Question: I wrote a very simple plugin to add custom fields to media library but in the database wp_postmeta table shows that there is no meta data for my pdf. I am supposed to get serialized meta data in the meta_value column. Is my plugin incorrect below?
The plugin achieves adding the custom fields but not saving to the database.

'''
meta_id post_id meta_value
552 356 a:0:{}
551 356
'''
# Plugin Code
'''
<?php
/*
Plugin Name: Media Library Fields
Plugin URI: http://mhmintranet
Description: The plugin adds additional fields to the media library
Version: 1.0
Author: me
Author URI: Metropolitan State Hospital http://mhmintranet
License: GPL2
*/
function GetCustomFormFields($form_fields, $post)
{
$form_fields['RevisionDate'] = array(
'label' => 'Revision Date',
'input' => 'text',
'value' => get_post_meta($posdt->ID, '_RevisionDate',true),
'helps' => 'This is the date the document was revised last'
);
$form_fields['ADTitle'] = array(
'label' => 'AD Title',
'input' => 'text',
'value' => get_post_meta($posdt->ID, '_ADTitle',true),
'helps' => 'Administrative Directive Title'
);
$form_fields['AdNumber'] = array(
'label' => 'AD Number',
'input' => 'text',
'value' => get_post_meta($posdt->ID, '_AdNumber',true),
'helps' => 'Administrative Directive Title'
);
return $form_fields;
}
add_filter("attachment_fields_to_edit", "GetCustomFormFields", null, 2);
function SaveCustomFormFields($post,$attachment)
{
if(isset($attachment['RevisionDate']))
{
update_post_meta($post['ID'], '_RevisionDate', $attachment['RevisionDate']);
}
if(isset($attachment['ADTitle']))
{
update_post_meta($post['ID'], '_ADTitle', $attachment['ADTitle']);
}
if(isset($attachment['AdNumber']))
{
update_post_meta($post['ID'], '_AdNumber', $attachment['AdNumber']);
}
return $post;
}
add_filter('attachment_fields_to_save','SaveCustomFormFields');
?>
'''
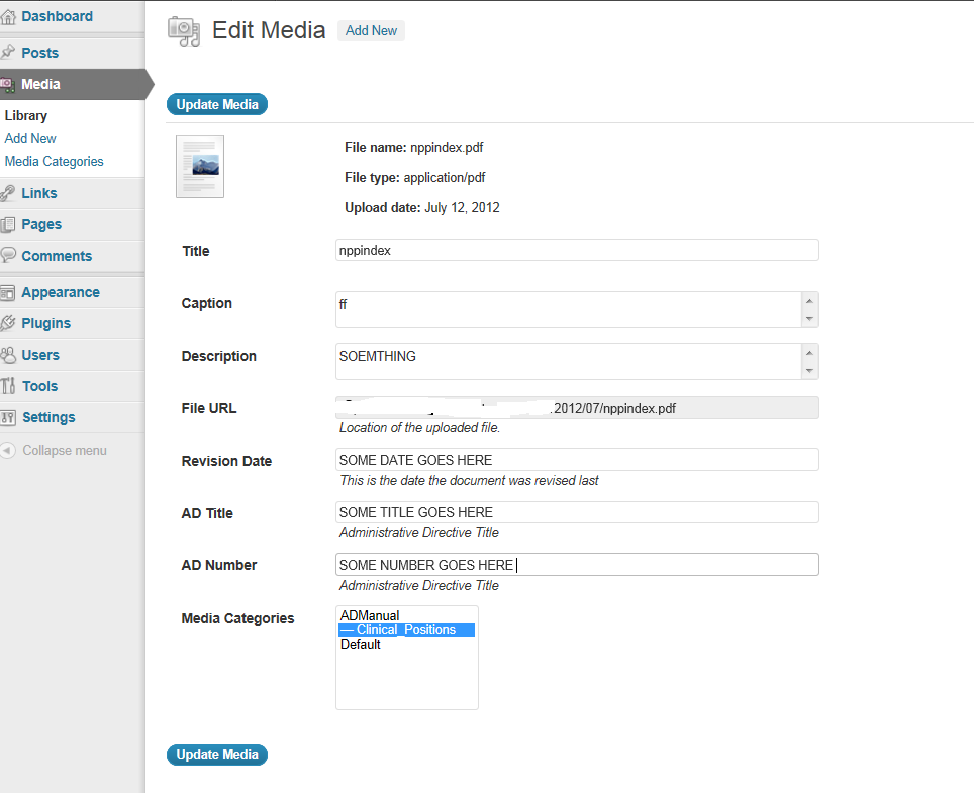
Answer: I was missing add_filter('attachment_fields_to_save','SaveCustomFormFields',null,2);
'''
<?php
/*
Plugin Name: Media Library Fields
Plugin URI: http://mhmintranet
Description: The plugin adds additional fields to the media library
Version: 1.0
Author: Jose Velez
Author URI: Metropolitan State Hospital http://mhmintranet
License: GPL2
*/
//Function used
/*get_post_meta :http://codex.wordpress.org/Function_Reference/get_post_meta
attachment_fields_to_edit and attachment_fields_to_save is a hook located wp-admin/includes/media.php
To learn more:
http://net.tutsplus.com/tutorials/wordpress/creating-custom-fields-for-attachments-in-wordpress/
http://codex.wordpress.org/Plugin_API/Filter_Reference/attachment_fields_to_save
Weird Wordpress convention : Fields prefixed with an underscore
(_RevisionDate) will not be listed in the drop down of available custom fields on the post/page screen;
I only need the custom fields in the media library page
*/
function GetCustomFormFields($form_fields, $post)
{
$form_fields['RevisionDate'] = array(
'label' => 'Revision Date',
'input' => 'text',
'value' => get_post_meta($posdt->ID, '_RevisionDate',true),
'helps' => 'This is the date the document was revised last'
);
$form_fields['ADTitle'] = array(
'label' => 'AD Title',
'input' => 'text',
'value' => get_post_meta($posdt->ID, '_ADTitle',true),
'helps' => 'Administrative Directive Title'
);
$form_fields['AdNumber'] = array(
'label' => 'AD Number',
'input' => 'text',
'value' => get_post_meta($posdt->ID, '_AdNumber',true),
'helps' => 'Administrative Directive Title'
);
return $form_fields;
}
add_filter("attachment_fields_to_edit", "GetCustomFormFields", null, 2);
function SaveCustomFormFields($post,$attachment)
{
if(isset($attachment['RevisionDate']))
{
update_post_meta($post['ID'], '_RevisionDate', $attachment['RevisionDate']);
}
if(isset($attachment['ADTitle']))
{
update_post_meta($post['ID'], '_ADTitle', $attachment['ADTitle']);
}
if(isset($attachment['AdNumber']))
{
update_post_meta($post['ID'], '_AdNumber', $attachment['AdNumber']);
}
return $post;
}
add_filter('attachment_fields_to_save','SaveCustomFormFields',null,2);
?>
'''